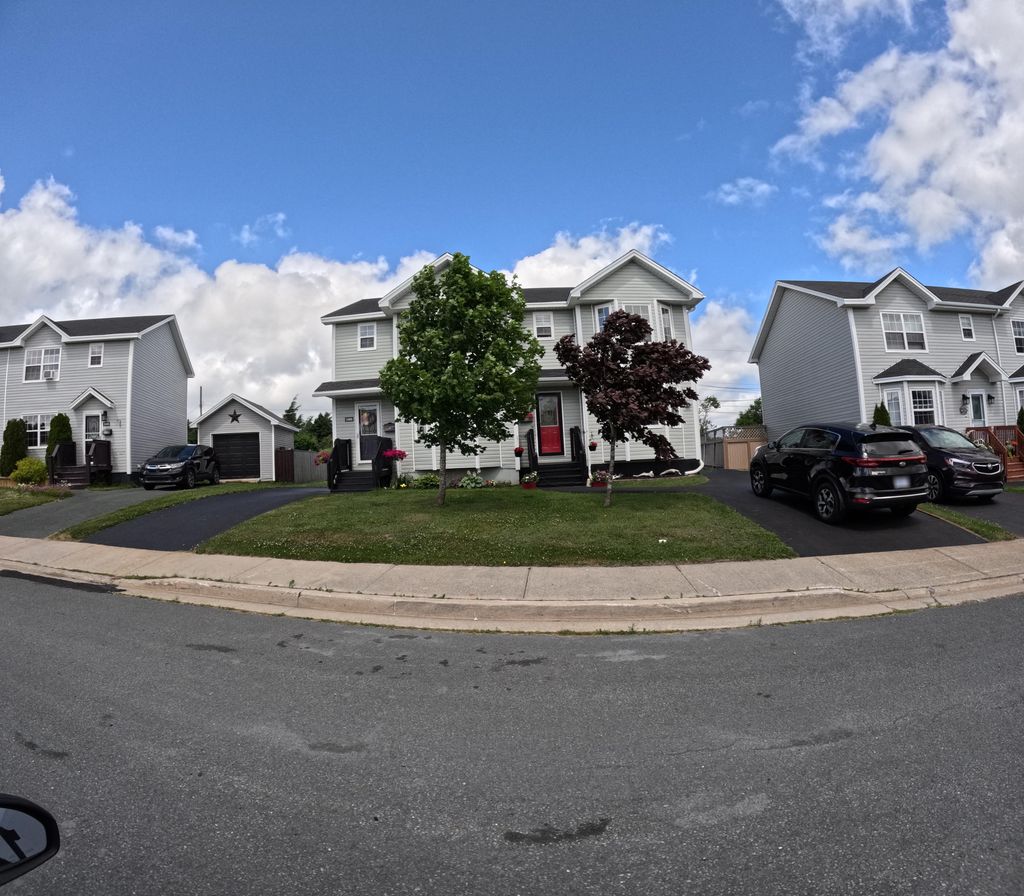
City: st_johns